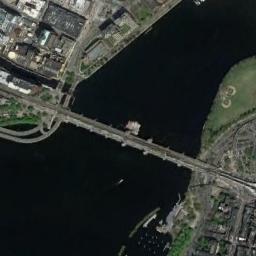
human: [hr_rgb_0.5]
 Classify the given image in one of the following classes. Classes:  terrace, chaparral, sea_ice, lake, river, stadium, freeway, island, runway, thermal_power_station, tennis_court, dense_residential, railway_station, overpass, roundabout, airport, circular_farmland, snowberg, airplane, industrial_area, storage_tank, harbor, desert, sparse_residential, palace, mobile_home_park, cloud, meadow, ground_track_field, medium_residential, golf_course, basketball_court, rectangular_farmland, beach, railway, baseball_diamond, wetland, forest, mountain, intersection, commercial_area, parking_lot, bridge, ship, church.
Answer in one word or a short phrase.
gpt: bridge